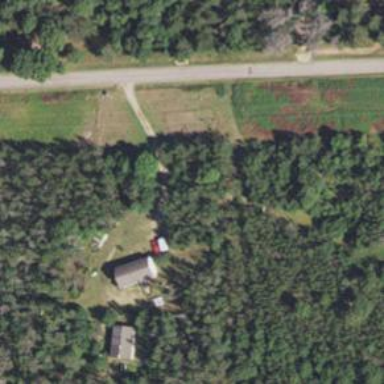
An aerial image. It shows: Driveway leading to service road.